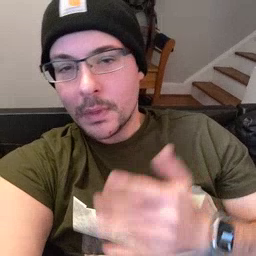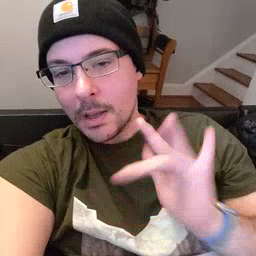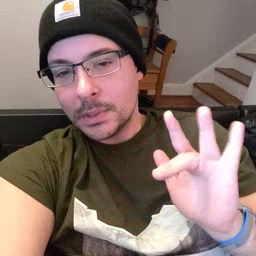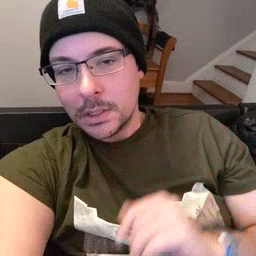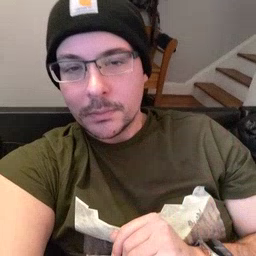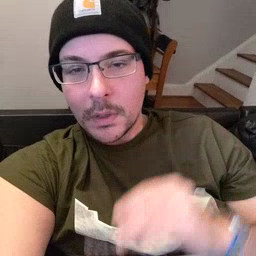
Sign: empty